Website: bh-photo
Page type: account-dashboard
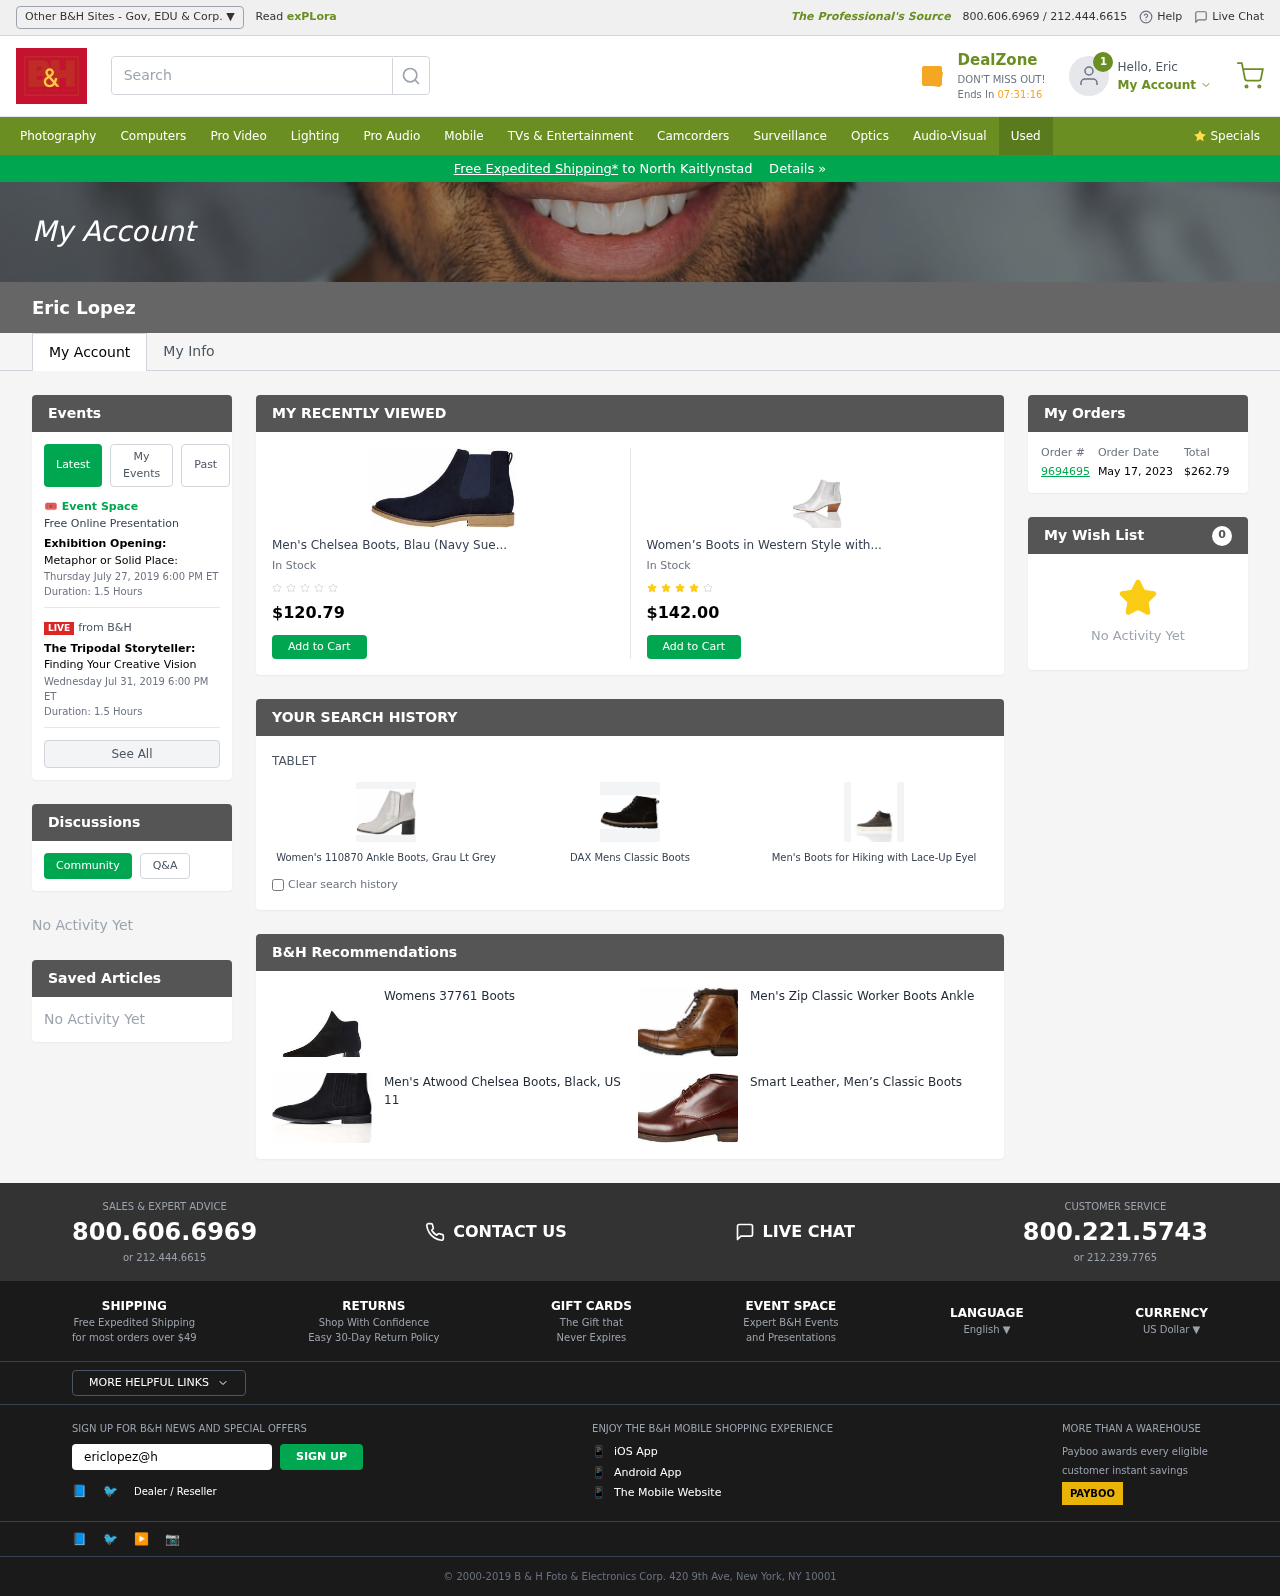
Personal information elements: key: PII_CITY
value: North Kaitlynstad
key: PII_EMAIL
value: ericlopez@hotmail.com
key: PII_FIRSTNAME
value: Eric
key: PII_FULLNAME
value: Eric Lopez
Product elements: key: PRODUCT1_NAME
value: Men's Chelsea Boots, Blau (Navy Suede Look), 11 UK
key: PRODUCT1_PRICE
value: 120.79
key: PRODUCT2_NAME
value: Women’s Boots in Western Style with Metallic Finish
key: PRODUCT2_PRICE
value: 142
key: PRODUCT3_NAME
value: Women's 110870 Ankle Boots, Grau Lt Grey, 8 US
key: PRODUCT4_NAME
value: DAX Mens Classic Boots
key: PRODUCT5_NAME
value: Men's Boots for Hiking with Lace-Up Eyelets
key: PRODUCT6_NAME
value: Womens 37761 Boots
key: PRODUCT7_NAME
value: Men's Zip Classic Worker Boots Ankle
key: PRODUCT8_NAME
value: Men's Atwood Chelsea Boots, Black, US 11
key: PRODUCT9_NAME
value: Smart Leather, Men’s Classic Boots
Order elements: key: ORDER_ID
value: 9694695
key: ORDER_DATE
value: May 17, 2023
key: ORDER_TOTAL
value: $262.79
Other elements: key: WISHLIST_COUNT
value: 0